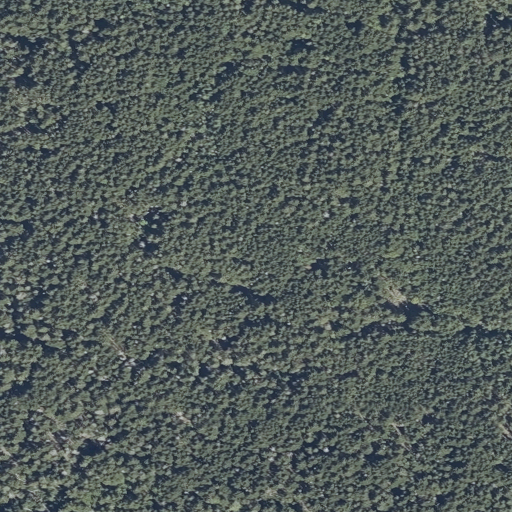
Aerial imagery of island in Maine named Foster Island containing evergreen forest, grassland, and woody wetlands